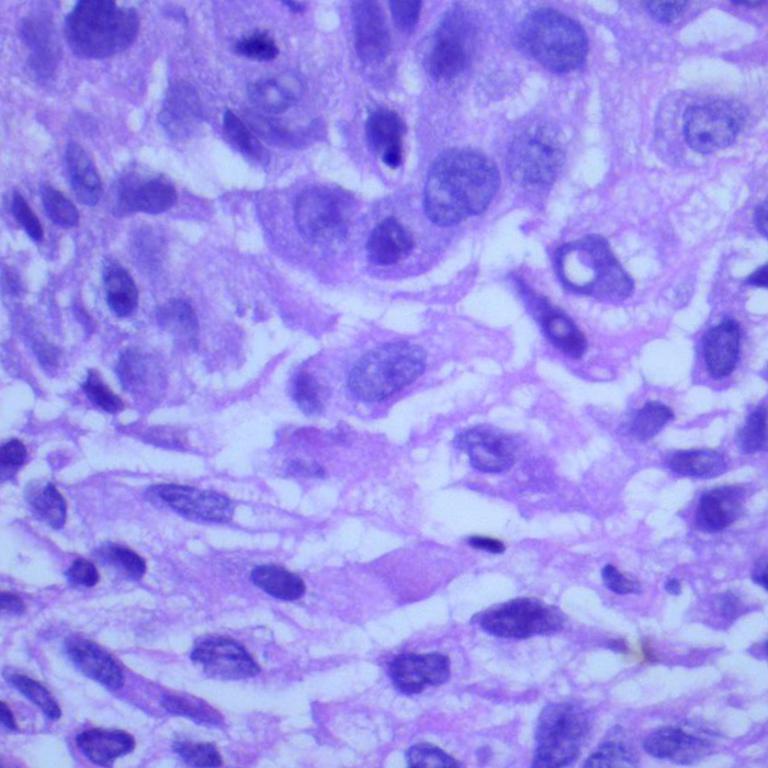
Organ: lung
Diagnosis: squamous carcinomas